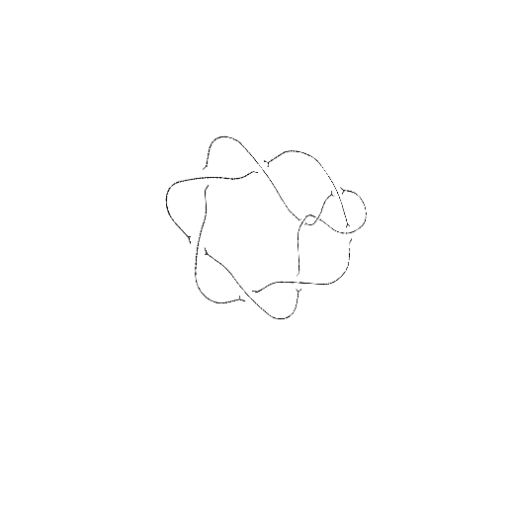
Crossing number: 9